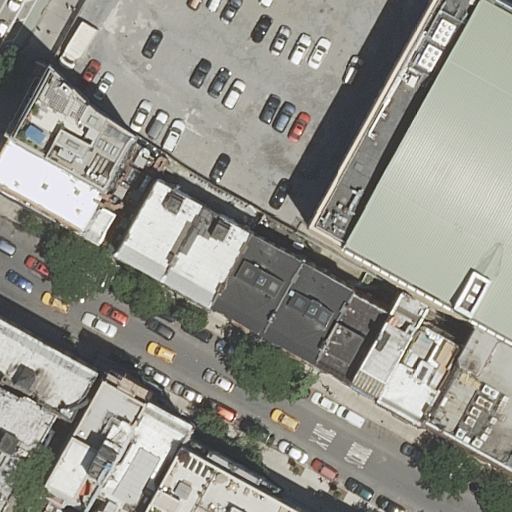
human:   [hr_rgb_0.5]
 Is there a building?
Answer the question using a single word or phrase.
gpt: yes

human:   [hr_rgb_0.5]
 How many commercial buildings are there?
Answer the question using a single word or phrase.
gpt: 0

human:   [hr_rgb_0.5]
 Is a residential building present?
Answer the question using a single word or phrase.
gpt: yes

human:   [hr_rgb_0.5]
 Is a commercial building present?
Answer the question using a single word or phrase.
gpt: no

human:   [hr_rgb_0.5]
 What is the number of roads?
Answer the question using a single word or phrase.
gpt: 2

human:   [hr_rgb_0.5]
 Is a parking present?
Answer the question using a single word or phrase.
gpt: yes

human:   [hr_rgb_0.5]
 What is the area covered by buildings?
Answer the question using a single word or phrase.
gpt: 3328m2

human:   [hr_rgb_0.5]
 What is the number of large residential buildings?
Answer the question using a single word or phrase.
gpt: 0

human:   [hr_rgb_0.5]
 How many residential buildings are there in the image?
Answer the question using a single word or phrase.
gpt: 17

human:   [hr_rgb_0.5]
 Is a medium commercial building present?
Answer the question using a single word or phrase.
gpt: no

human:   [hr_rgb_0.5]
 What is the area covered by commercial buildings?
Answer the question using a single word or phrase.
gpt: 0m2

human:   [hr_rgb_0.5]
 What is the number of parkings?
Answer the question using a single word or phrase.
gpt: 1

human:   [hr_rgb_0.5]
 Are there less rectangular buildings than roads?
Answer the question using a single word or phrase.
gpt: no

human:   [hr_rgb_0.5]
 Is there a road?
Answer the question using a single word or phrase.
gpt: yes

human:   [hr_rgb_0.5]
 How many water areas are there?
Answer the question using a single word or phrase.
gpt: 0

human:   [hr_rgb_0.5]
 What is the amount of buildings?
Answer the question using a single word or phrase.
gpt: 17

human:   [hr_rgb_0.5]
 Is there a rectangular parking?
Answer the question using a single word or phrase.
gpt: no

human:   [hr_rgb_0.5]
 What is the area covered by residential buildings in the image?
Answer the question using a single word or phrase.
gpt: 3328m2

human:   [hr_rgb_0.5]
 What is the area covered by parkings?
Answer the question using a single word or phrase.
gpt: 2228m2

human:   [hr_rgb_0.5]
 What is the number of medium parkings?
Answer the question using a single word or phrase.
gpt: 0

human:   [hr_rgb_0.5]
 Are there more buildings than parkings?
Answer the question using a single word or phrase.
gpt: yes

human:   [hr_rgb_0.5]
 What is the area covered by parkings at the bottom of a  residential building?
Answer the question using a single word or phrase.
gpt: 0m2

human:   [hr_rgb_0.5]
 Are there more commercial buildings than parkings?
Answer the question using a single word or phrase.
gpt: no

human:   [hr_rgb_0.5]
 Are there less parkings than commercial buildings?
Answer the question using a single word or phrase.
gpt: no

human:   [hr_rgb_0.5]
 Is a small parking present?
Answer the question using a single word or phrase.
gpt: no

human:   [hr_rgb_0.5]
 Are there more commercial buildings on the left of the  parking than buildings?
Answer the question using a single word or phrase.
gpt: no

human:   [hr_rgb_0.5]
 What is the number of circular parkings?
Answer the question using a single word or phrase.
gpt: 0

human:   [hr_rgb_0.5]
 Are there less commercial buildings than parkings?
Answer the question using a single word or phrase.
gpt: yes

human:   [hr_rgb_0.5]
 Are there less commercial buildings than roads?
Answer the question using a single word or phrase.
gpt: yes

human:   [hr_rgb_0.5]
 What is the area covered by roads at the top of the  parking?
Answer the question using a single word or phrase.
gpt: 0m2

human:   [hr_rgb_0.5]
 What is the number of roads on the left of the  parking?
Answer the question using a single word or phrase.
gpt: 1

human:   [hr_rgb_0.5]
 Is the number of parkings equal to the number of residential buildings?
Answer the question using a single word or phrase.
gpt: no

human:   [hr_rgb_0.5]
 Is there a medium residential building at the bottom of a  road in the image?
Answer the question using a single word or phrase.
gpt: yes

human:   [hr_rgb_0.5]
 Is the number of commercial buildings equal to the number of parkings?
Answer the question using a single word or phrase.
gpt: no

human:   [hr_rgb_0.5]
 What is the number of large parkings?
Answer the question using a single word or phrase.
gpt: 1

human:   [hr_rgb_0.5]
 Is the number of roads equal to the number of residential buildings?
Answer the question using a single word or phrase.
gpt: no

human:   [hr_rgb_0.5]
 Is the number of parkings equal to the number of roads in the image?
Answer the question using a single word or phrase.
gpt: no

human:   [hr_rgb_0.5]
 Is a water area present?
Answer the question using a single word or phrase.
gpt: no

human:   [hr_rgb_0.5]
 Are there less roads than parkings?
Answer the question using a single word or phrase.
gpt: no

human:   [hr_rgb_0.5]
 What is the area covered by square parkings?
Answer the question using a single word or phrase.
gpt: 0m2

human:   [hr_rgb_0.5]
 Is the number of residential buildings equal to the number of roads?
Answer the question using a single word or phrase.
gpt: no

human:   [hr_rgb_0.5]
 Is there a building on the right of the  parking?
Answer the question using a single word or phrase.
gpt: yes

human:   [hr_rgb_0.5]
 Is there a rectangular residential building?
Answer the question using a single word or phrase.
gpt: yes

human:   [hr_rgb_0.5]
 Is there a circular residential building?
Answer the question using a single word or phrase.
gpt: no

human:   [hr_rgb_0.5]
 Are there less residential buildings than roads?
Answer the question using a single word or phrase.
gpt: no

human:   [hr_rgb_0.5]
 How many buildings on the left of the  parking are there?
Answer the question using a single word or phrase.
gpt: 9

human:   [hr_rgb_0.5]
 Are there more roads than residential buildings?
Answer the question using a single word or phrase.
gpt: no

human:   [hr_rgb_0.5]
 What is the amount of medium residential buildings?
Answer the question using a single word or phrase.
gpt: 16

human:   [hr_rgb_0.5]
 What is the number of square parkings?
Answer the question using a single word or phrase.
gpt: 0

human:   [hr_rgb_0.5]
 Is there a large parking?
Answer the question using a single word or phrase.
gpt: yes

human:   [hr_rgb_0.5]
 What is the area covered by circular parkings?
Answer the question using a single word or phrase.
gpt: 0m2

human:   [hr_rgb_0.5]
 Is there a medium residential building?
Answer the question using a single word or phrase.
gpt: yes

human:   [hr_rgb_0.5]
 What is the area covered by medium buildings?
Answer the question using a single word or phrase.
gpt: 3322m2

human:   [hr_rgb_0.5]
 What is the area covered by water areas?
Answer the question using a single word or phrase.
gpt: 0m2

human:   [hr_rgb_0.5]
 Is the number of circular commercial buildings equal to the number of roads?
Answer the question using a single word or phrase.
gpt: no

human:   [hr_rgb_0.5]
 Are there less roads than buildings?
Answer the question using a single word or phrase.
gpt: yes

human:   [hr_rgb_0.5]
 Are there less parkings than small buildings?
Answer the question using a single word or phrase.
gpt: no

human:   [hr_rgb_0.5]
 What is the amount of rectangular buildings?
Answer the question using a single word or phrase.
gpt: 10

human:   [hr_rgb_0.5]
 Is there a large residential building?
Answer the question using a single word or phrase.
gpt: no

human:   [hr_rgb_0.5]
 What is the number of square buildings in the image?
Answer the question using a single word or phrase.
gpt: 0

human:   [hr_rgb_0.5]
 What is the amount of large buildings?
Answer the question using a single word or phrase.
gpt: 0

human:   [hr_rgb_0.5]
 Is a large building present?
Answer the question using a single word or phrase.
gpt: no

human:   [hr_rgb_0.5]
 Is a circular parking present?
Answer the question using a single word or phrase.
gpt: no

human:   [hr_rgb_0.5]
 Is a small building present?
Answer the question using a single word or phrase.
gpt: yes